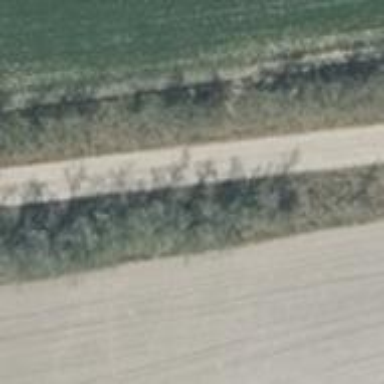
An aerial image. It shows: Row of deciduous broadleaved trees.